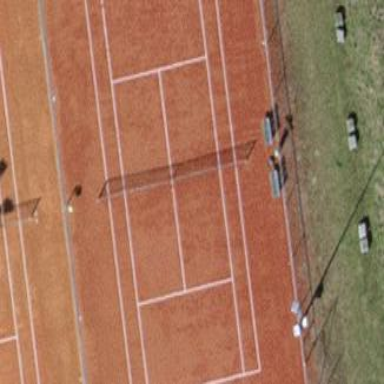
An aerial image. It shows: Tennis court on pitch designated for leisure land.